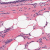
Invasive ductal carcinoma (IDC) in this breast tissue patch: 0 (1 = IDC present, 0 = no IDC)